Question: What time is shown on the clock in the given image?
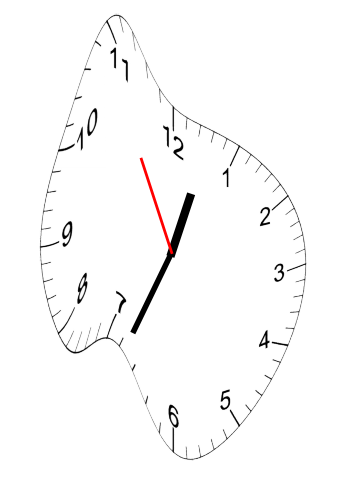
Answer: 12:33:55